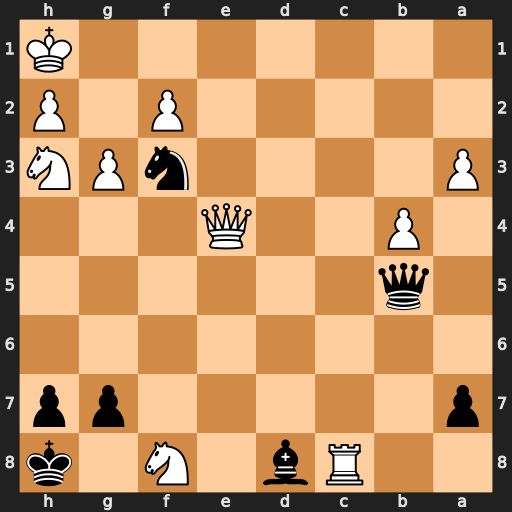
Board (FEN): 2Rb1N1k/p5pp/8/1q6/1P2Q3/P4nPN/5P1P/7K
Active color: b
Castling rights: -
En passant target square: -
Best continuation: Qf1+ Ng1 Qxg1#